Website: bh-photo
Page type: address-validator
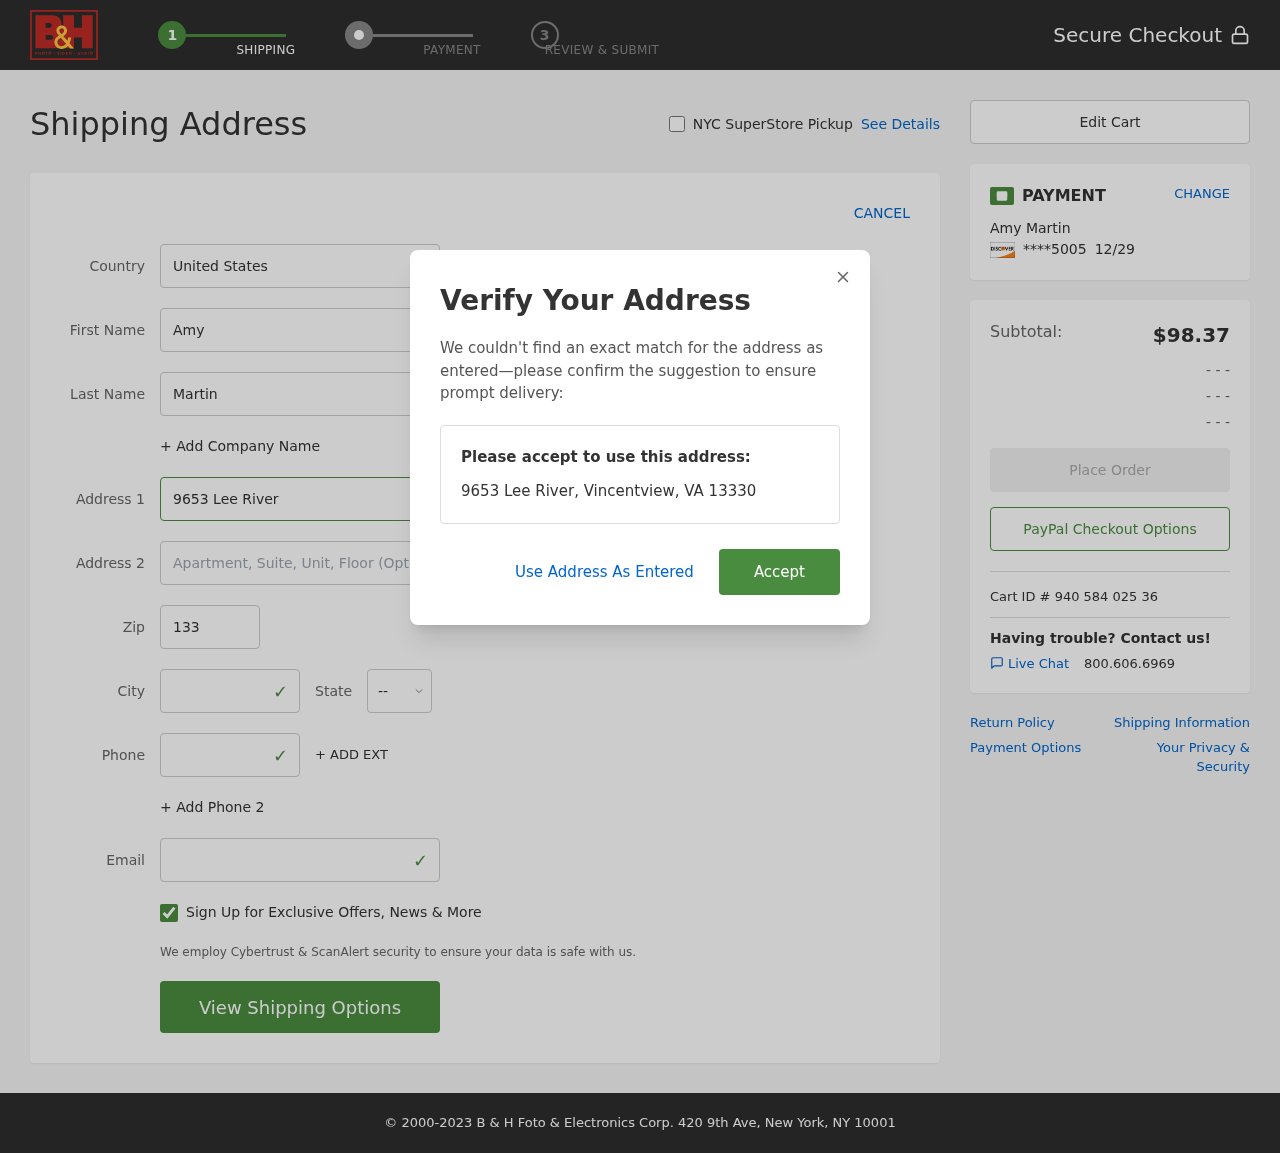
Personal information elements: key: PII_CARD_EXPIRY
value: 12/29
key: PII_CARD_LAST4
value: ****5005
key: PII_CITY
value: Vincentview
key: PII_COUNTRY
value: United States
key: PII_EMAIL
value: amartin@hotmail.com
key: PII_FIRSTNAME
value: Amy
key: PII_FULLNAME
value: Amy Martin
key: PII_LASTNAME
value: Martin
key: PII_PHONE
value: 3424041319
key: PII_POSTCODE
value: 13330
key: PII_STATE_ABBR
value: VA
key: PII_STREET
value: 9653 Lee River
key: PII_CITY_STATE_ZIP
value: Vincentview, VA 13330
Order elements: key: ORDER_SUBTOTAL
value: $98.37
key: ORDER_ID
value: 940 584 025 36